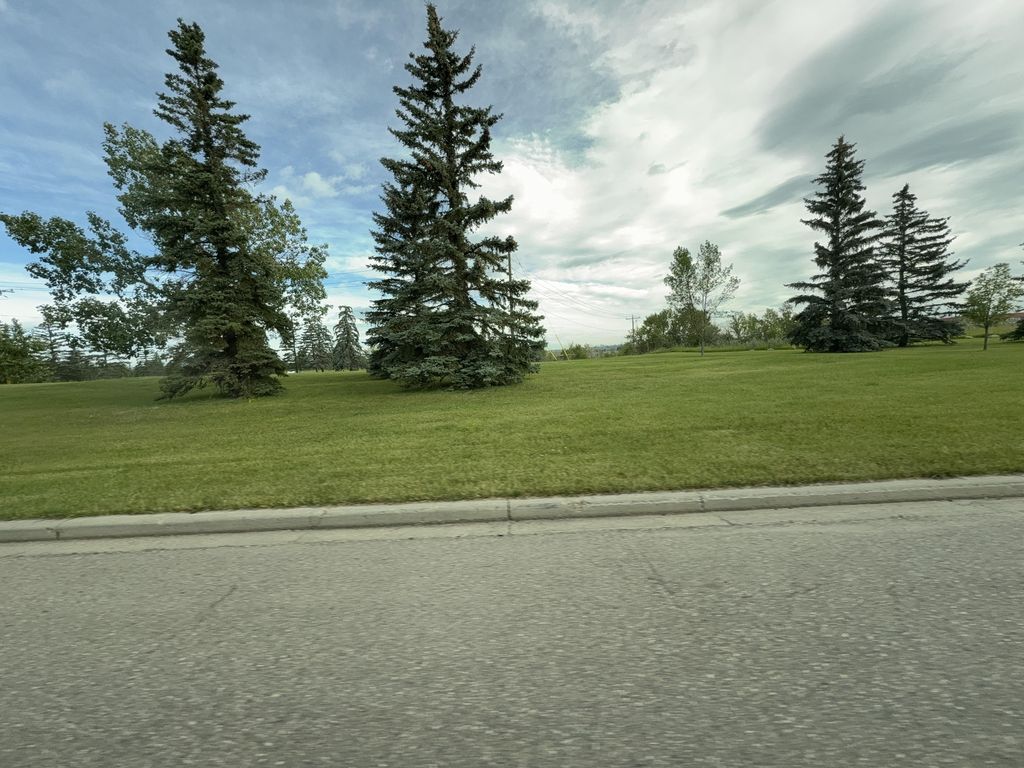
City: calgary